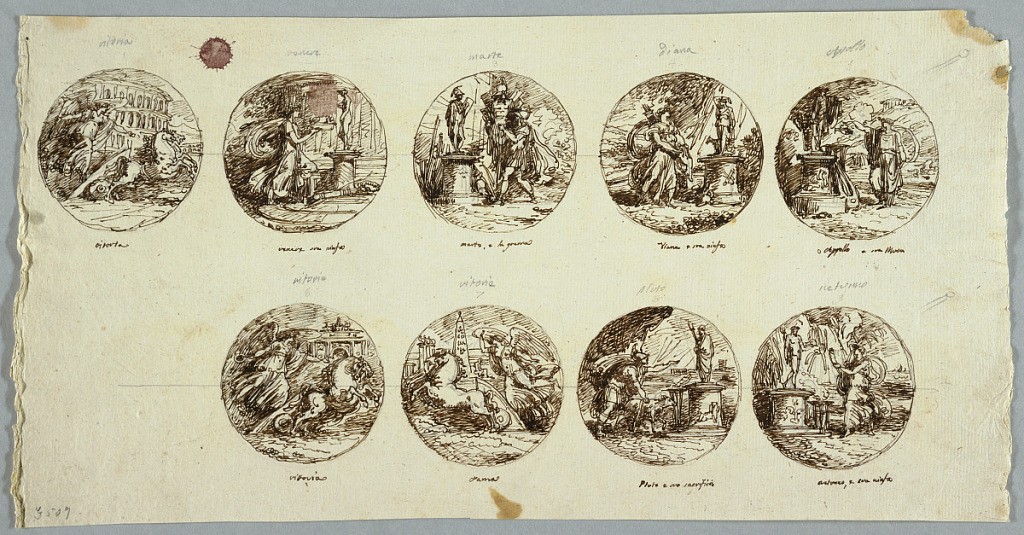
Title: Nine Circular Compositions with Diety Subject Matter
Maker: Felice Giani, Italian, 1758–1823
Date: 1805
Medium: Pen and brown ink, brush and brown wash on cream laid paper
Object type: Drawing
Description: Nine compositions: 1. chariot of victory holding mace in right hand. Coliseum shown in rear. 2. Girl shown in profile turned toward right where statue of Venus stands. She kneels upon altar, carrying basket with fruit. 3. Warrior brings panoply to statue. 4. Girl offers game to statue of Diana. 5. Muse shown in profile, standing and turned toward left. She pours wine from pitcher on altar. Statue of Apollo against pedestal of which lyre leans shown in left foreground.